Aerial crown-view tile of a tropical tree (Barro Colorado Island, Panama), acquired 20250414:
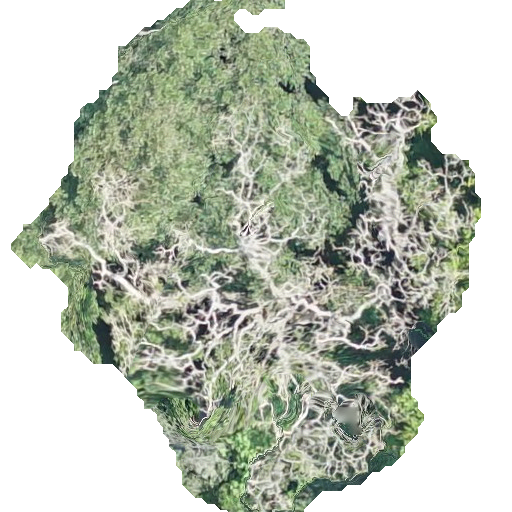
Species: Simarouba amara
GBIF accepted scientific name: Simarouba amara
Crown area: 227.273 m²